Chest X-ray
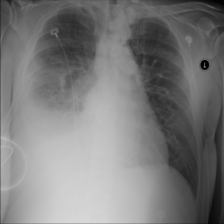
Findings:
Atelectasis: negative
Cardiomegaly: positive
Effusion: positive
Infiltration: negative
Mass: negative
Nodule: positive
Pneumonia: negative
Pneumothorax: negative
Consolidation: negative
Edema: positive
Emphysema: negative
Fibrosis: negative
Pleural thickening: negative
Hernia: negative